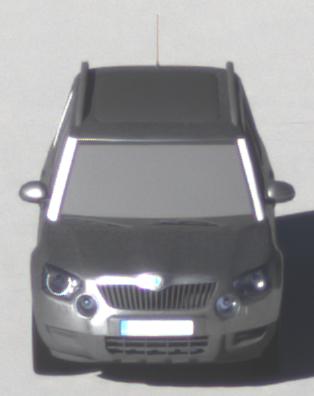
Make: Skoda
Model: Yeti 1.2 TSI
Detailed model: Yeti
Model produced from: 2009/11
Model produced until: 2011/10
Doors: 5
Color: gray
Road condition: dry road
Daytime: morning or afternoon
Contrast: high contrast